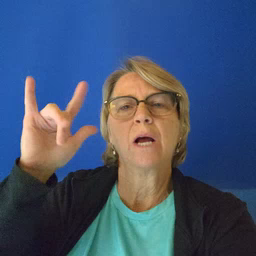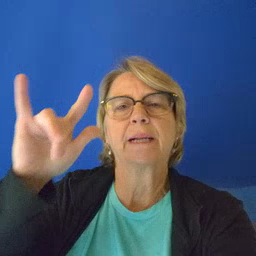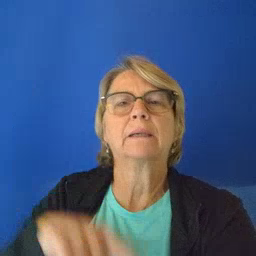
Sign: airplane